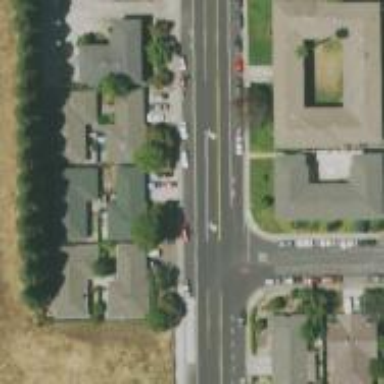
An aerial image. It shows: Secondary road with asphalt surface. It is lined with residential properties.